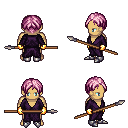
a pixel art fantasy rpg character, male body template, human, tanned skin, purple robe, white pants, pink parted hairstyle, gold gloves, metal boots, spear, four views (front, back, left, right), 2x2 character sprite sheet, small pixel art, hard edges, no anti-aliasing